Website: apple
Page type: customer-info-address
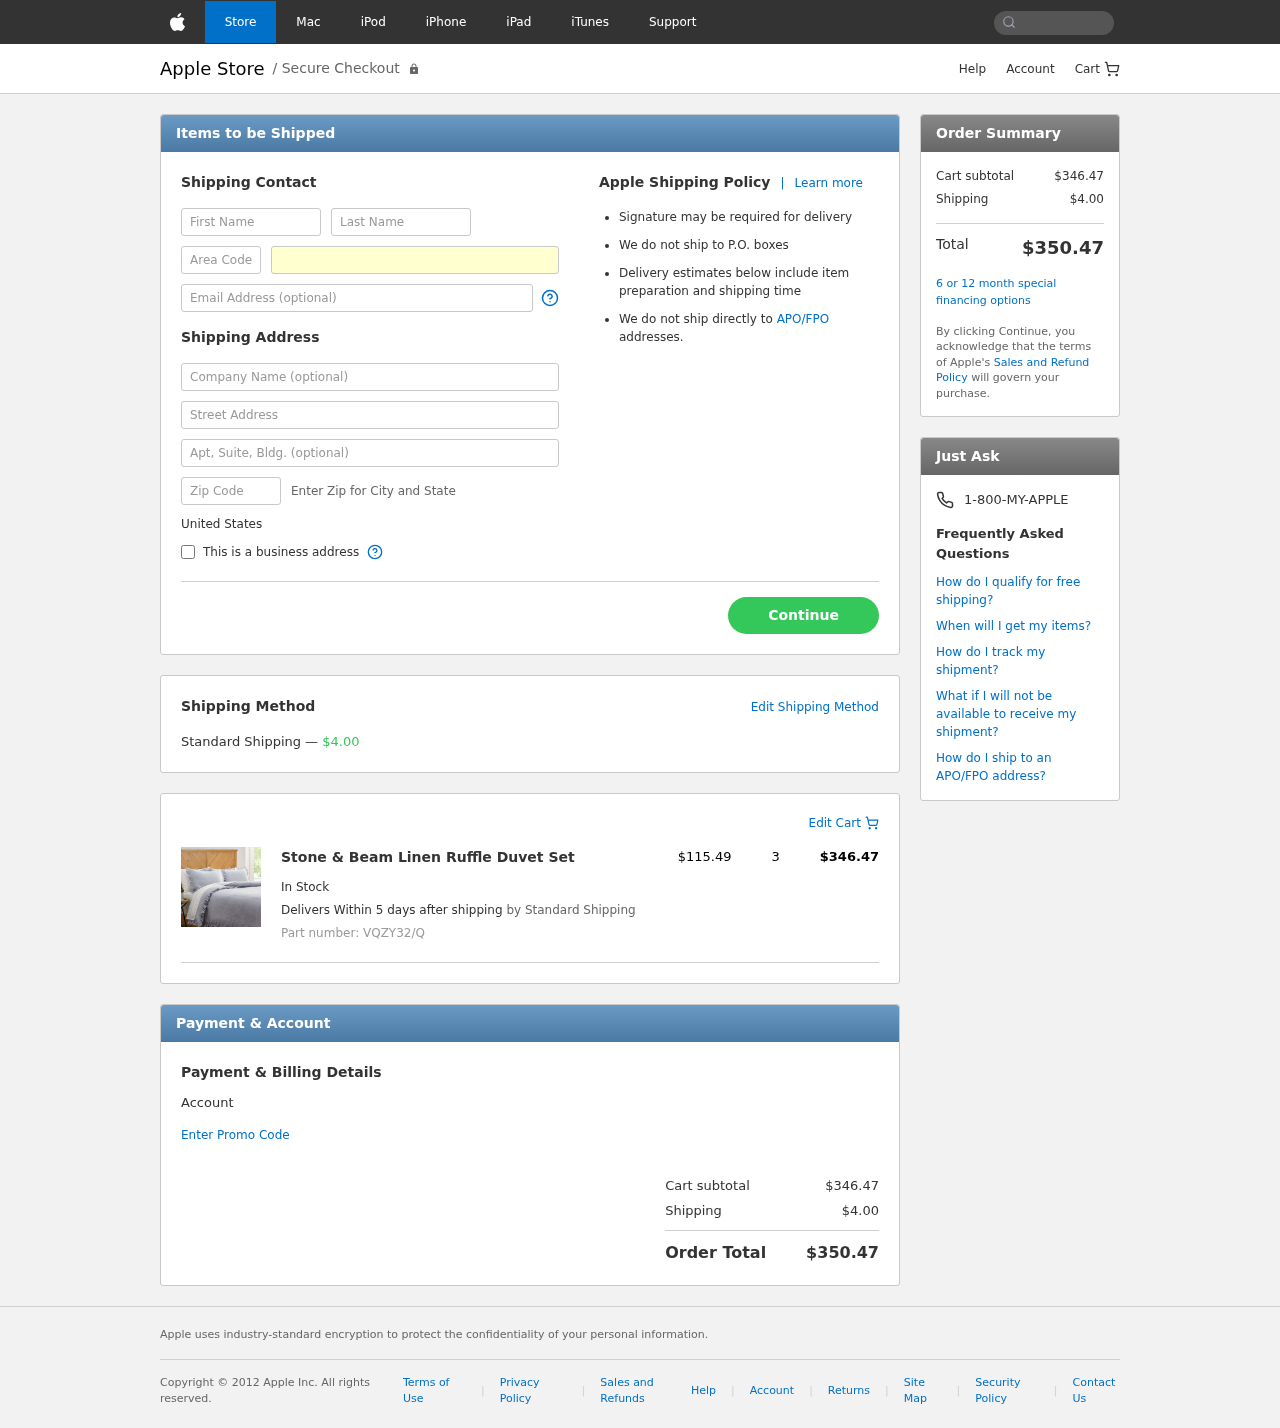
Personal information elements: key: PII_COUNTRY
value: United States
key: PII_FIRSTNAME
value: Jamie
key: PII_LASTNAME
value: Schwartz
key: PII_PHONE_AREA
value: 383
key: PII_PHONE_LINE
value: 4524
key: PII_EMAIL
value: jamie_schwartz@hotmail.com
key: PII_STREET
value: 1728 Benton Corner
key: PII_POSTCODE
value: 57332
Product elements: key: PRODUCT1_NAME
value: Stone & Beam Linen Ruffle Duvet Set
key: PRODUCT1_PRICE
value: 115.49
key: PRODUCT1_QUANTITY
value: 3
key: PRODUCT1_SKU
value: VQZY32/Q
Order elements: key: ORDER_SHIPPING_COST
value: $4.00
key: ORDER_ITEM_TOTAL
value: $346.47
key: ORDER_SUBTOTAL
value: $346.47
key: ORDER_TOTAL
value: $350.47